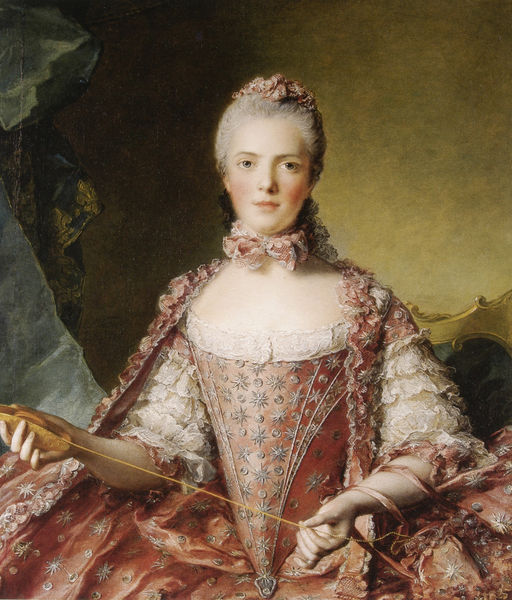
Titel: Madame Adélaide
Künstler: Jean-Marc Nattier
Standort: Versailles
Institution: Musée National du Château de Versailles et de Trianon
Schlagwörter: blau, dunkel, gemälde, hand, haut, schatten, umhang, weiß, gelb, grün, landschaft, mädchen, sitzen, ausschnitt, blumen, braun, finger, frankreich, frau, frisur, grau, haar, hell, kleid, licht, mund, nase, orange, schmuck, schwarz, stuhl, türkis, blick, dame, gürtel, rot, malerei, muster, rock, schleife, jung, wand, augen, band, barock, blass, falten, gesicht, halten, kragen, mensch, silber, spitze, ärmel, bildnis, hals, hände, portrait, porträt, vorhang, bestickt, gewand, gold, haare, reich, schnur, sessel, sitzend, stickerei, stoff, adel, spitzen, blässe, brosche, dekolletee, dekoltee, en face, england, frontal, lippen, locken, poträt, prinzessin, puder, rokoko, rosa, rouge, schminke, schön, seide, adelige, hellblau, perücke, taille, wangen, sofa, lehne, halsband, mieder, tag, beleuchtung, blue, chair, curtain, fancy, hands, hat, ornate, red, throne, white, women, arm, bench, collar, dark, dress, face, female, formal, france, gray, green, grey, hair, lace, lady, nose, painting, robe, sit, sitting, sleeve, wall, weiblich, woman, yellow, spielen, wolle, ernst, streng, brauen, glanz, floral, ornamente, verzierung, draperie, flowers, gown, oil painting, pattern, pink, sewing, brown, screen, faden, faltenwurf, couch, rüsche, rüschen, eng, sterne, portait, strafe, peitsche, brokat, verziert, feather, flower, silver, flesh, skin, sky, bäckchen, girl, young, halsbinde, korsett, baroque, costume, eyes, noble, ribbon, sash, absolutismus, adelig, höfisch, königin, teuer, bänder, bodice, bust, decoration, look, shawl, shadow, fabric, mouth, realism, silk, hofdame, french, garn, reifrock, photo, sculpture, british, tie, spielzeug, peach, spindel, spinnen, drapery, victorian, empress, royal, arms, blush, cape, cheeks, neck, scleife, ears, pastel, prächtig, eye, cloth, rose, gerte, fingers, boucher, figure, lips, pale, pompadur, spule, elegant, verierung, cheek, reynolds, ribbons, train, ornamental, rococo, rich, stick, scepter, arrow, bow, ariadne, star, royalty, korsette, bowtie, ruffles, stars, adame, sleeves, daughter, posed, serious, corset, mätresse, wig, perlen, triangle, embroidery, slim, äreml, ruffle, ruff, makeup, powder, pretty, princess, queen, fan, spin, spinning, holding, caisloge, edwardian, wife, grey hair, nattier, aristocrat, aristocratic, aristocratis, bildnis einer dame, corsage, eays, fusain, gepuder, gepudertes haar, hairstyle, knitting, louis xv, möbel7sitzmöbel, silk dress, stomacher, string, thread, 19th century, verhang, shuttle, oil on canvas, wealth, facing, 18th century, marie antoinette, choker, frills, zwirn, century, 18th, shuttlecock, sumptuous, diane, pompadour, bows, threat, wire, spindle, classy, oil paint, gray hair, yarn, salmon, expensive, intricate, stiff, norne, sopha, blushes, garb, pastelle, powdered, fan], emboidery, steinreich, loom, tight, spool, in charge, sophisticated, gray hai, frau mit spindel, frau mit garn, frau rosa kleind, frau rosa kleid, duchesse, sandwich, jojo, mature, portrait of a woman, hore